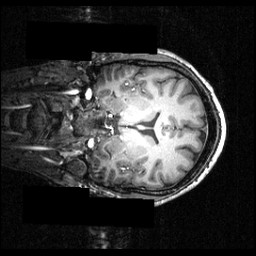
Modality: T1w
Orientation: coronal
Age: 23
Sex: male
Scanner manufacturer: siemens
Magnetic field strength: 3.951 T
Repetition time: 1.5 s
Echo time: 0.00335 s